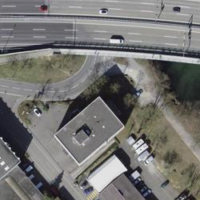
EUNIS habitat code: 57
Species observed at this site:
Prunus spinosa